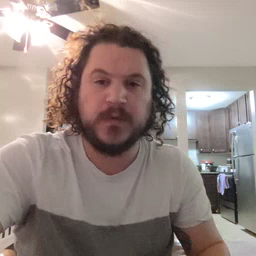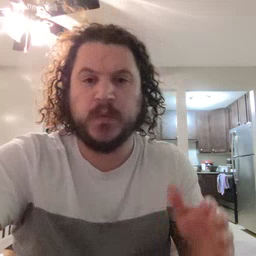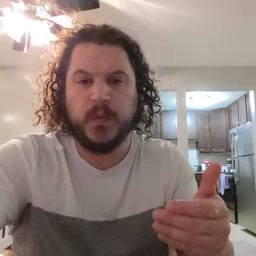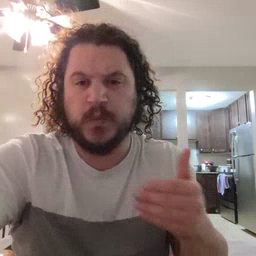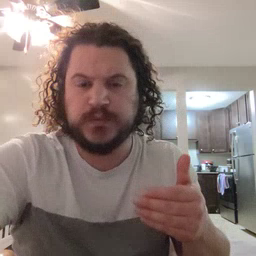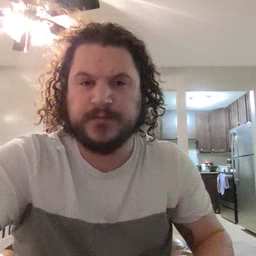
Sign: close